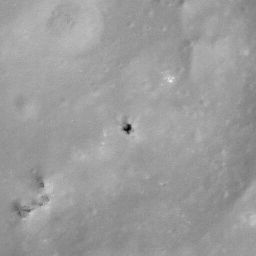
Pit: Sharonov 1b
Host crater: Sharonov
Host type: impact_melt
Lunar coordinates: latitude 12.576, longitude 173.402